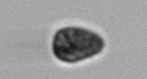
Label: Pseudochattonella_farcimen